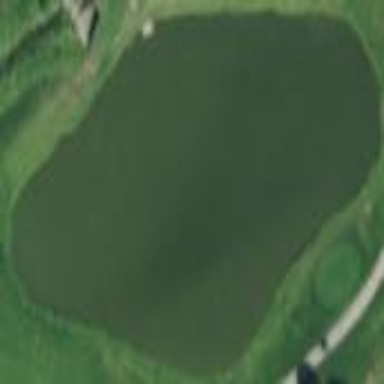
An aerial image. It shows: Natural water hazard designated for golf.